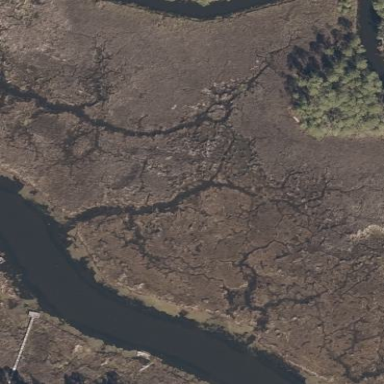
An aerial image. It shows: Marshy wetland area.